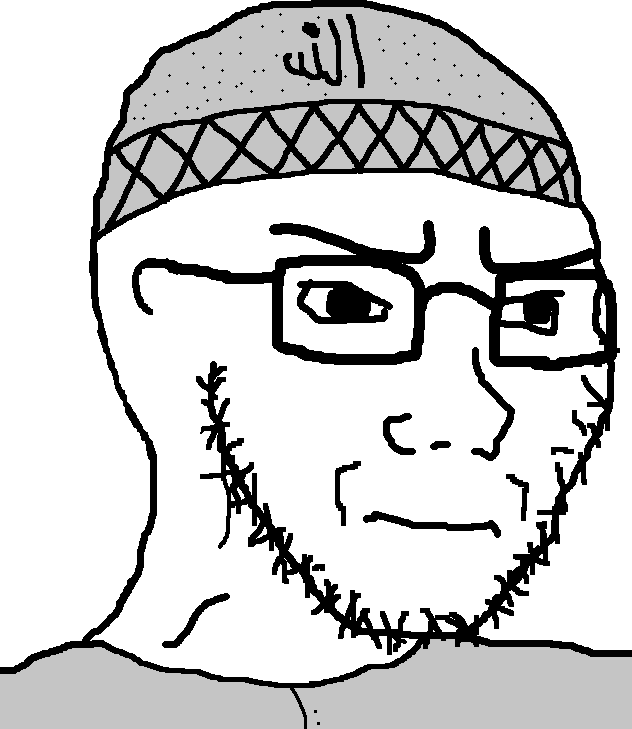
Label: 5_Soyjak